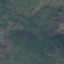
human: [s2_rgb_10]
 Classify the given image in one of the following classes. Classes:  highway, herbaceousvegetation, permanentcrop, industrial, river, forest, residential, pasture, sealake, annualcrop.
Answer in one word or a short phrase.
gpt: HerbaceousVegetation